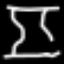
Label: hourglass